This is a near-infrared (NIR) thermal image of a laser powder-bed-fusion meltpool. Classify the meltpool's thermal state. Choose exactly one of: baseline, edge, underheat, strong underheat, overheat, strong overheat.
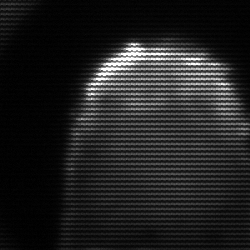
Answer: edge